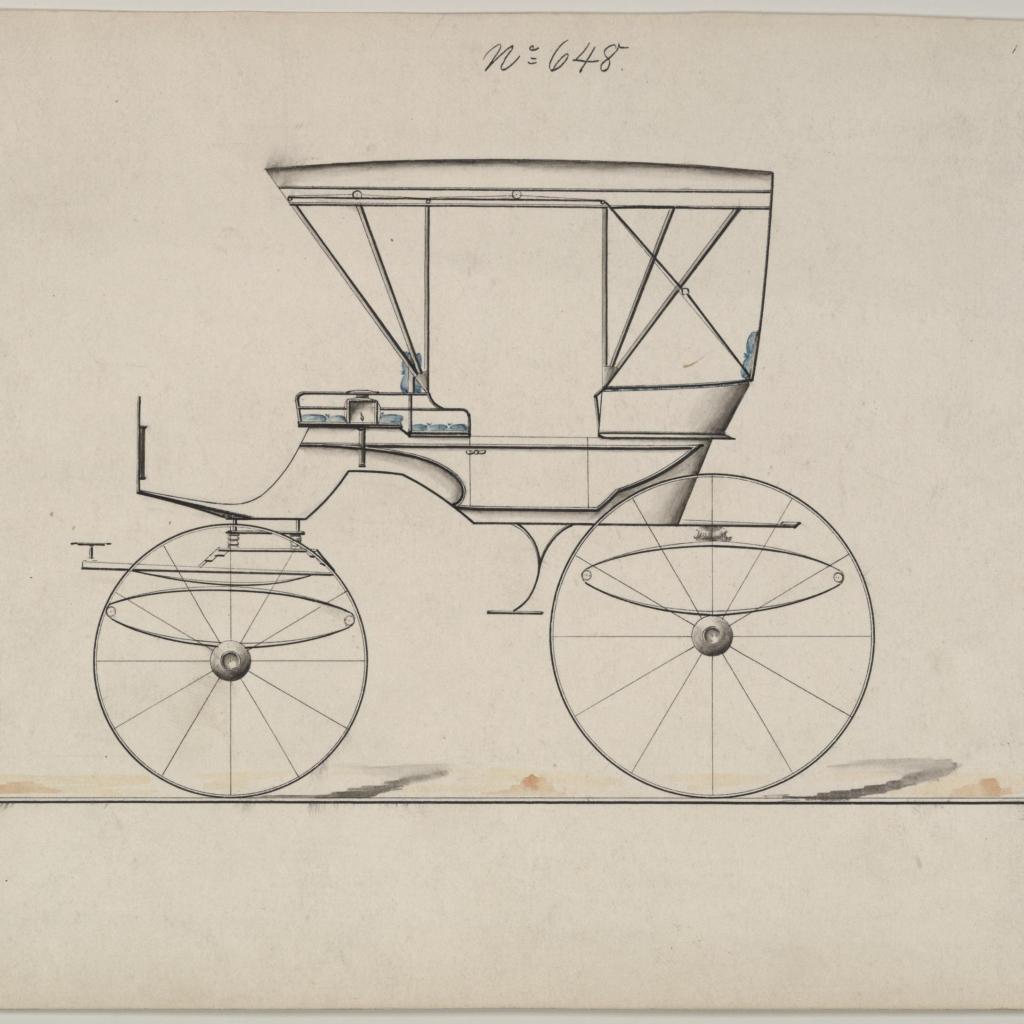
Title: Design for Park Phaeton, no. 648
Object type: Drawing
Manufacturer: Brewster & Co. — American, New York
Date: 1850–74
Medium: Pen and black ink, watercolor and gouache.
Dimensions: sheet: 6 3/8 x 9 1/4 in. (16.2 x 23.5 cm)
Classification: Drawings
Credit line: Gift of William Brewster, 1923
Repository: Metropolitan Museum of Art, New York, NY